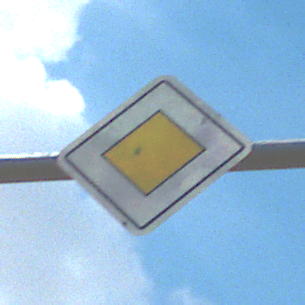
Verkehrszeichen: Vorfahrtsstrasse
Umgebung: Outdoor, Nature
Tageszeit: Midday
Wetter: PartlyCloudy
Licht: Natural
Jahreszeit: Autumn
Kontrast: HighContrast